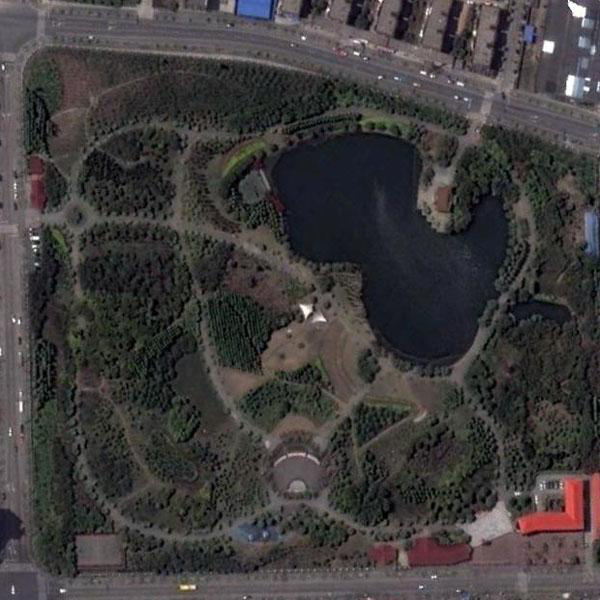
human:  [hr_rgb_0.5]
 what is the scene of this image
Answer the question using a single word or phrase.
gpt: park